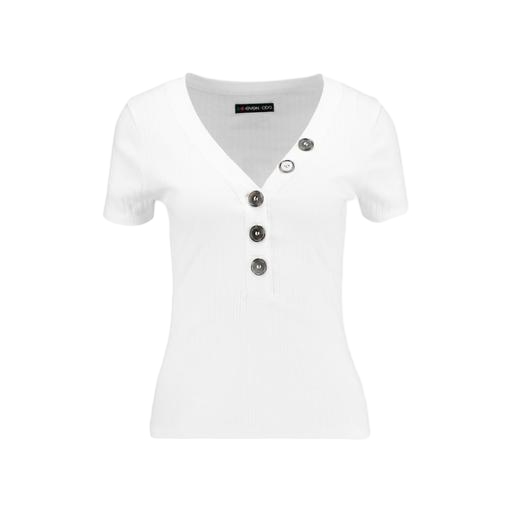
button up tee, white v-neck t-shirt only macy, white short sleeved button, white background